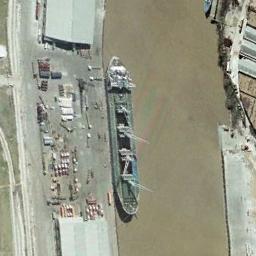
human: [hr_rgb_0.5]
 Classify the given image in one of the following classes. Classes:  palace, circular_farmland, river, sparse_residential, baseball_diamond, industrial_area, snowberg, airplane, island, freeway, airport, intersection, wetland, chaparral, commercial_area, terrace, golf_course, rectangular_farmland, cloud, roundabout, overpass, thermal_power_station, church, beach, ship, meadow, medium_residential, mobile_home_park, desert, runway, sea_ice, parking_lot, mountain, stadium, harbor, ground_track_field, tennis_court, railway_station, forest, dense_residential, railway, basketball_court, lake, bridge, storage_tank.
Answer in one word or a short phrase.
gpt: ship